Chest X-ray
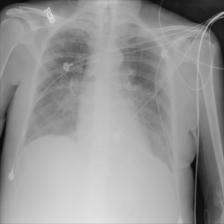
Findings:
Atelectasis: negative
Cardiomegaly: negative
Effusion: negative
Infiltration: positive
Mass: negative
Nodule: negative
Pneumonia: negative
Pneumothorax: negative
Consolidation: negative
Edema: negative
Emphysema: negative
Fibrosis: negative
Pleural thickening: negative
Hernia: negative